Interaction volume radius: 5 \u00c5
Interaction volume height: 20 \u00c5
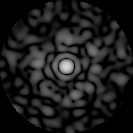
Disorder parameter: 0.8069